Aerial crown-view tile of a tropical tree (Barro Colorado Island, Panama), acquired 20240813:
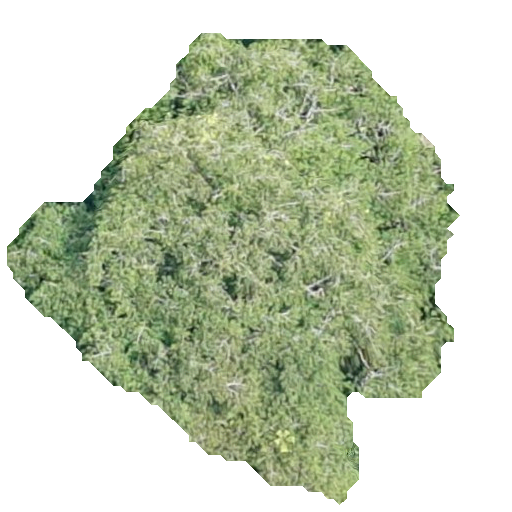
Species: Virola surinamensis
GBIF accepted scientific name: Virola surinamensis
Crown area: 199.738 m²